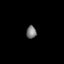
Tissue: lung
Cell type: Endothelial cells
Senescence score: 0.5951
Nuclear area (px): 128
Mean DAPI intensity: 120.102